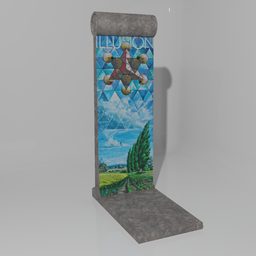
Label: architecture